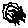
Label: sun